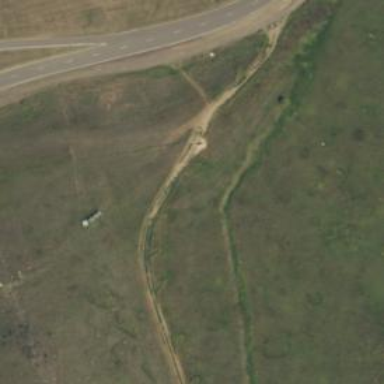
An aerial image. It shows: Track road with grade4 tracktype.